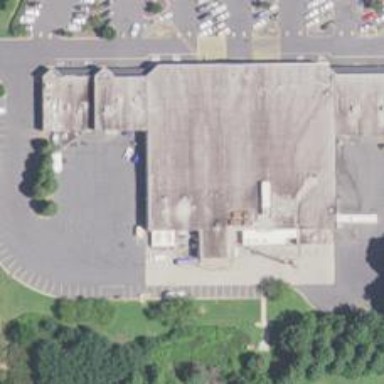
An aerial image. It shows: Supermarket.